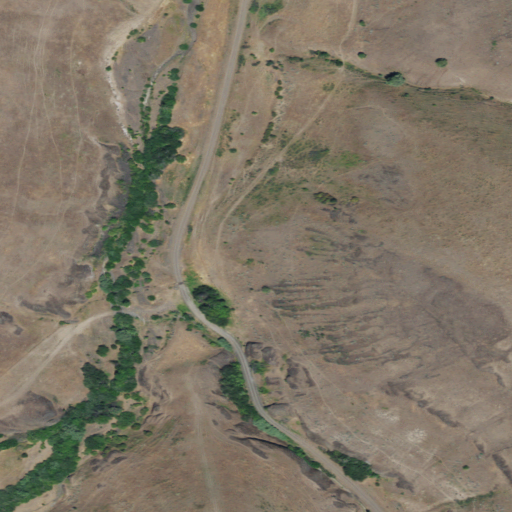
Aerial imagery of valley in Oregon named Road Canyon containing grassland and shrub